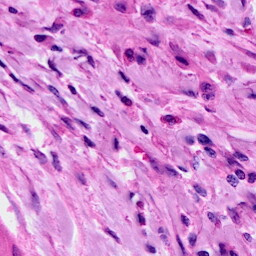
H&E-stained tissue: Cervix